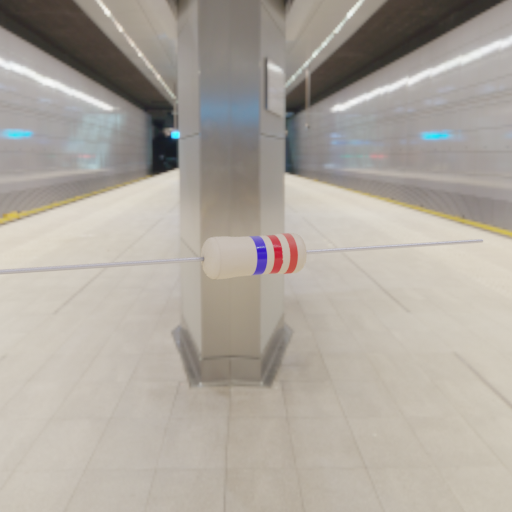
Resistor colour bands (in order): blue, red, red